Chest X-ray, PA view. Patient: 49 years old, sex F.
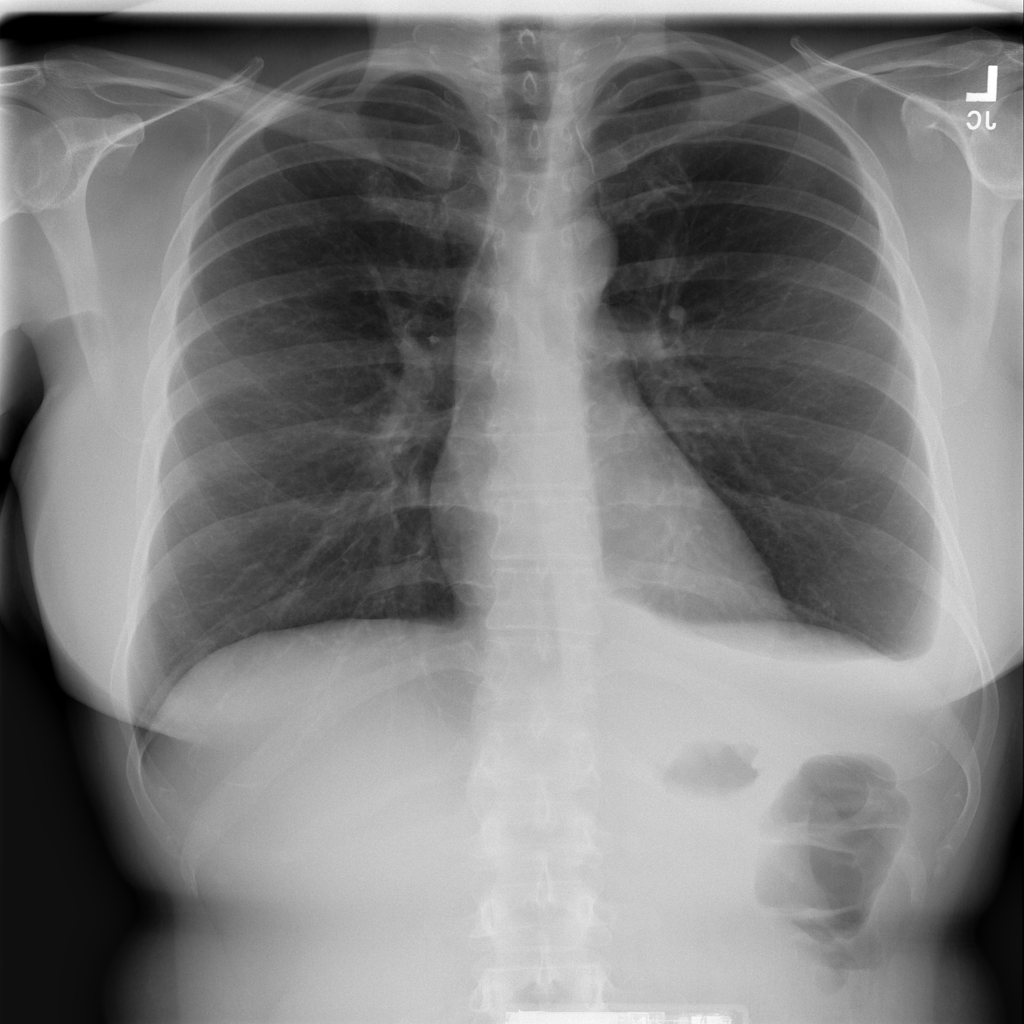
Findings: No Finding